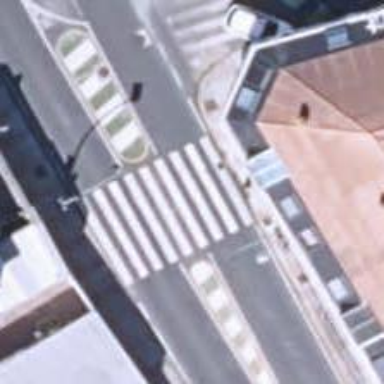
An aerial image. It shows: Crossing on footway marked with zebra stripes.